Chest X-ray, AP view. Patient: 66 years old, sex M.
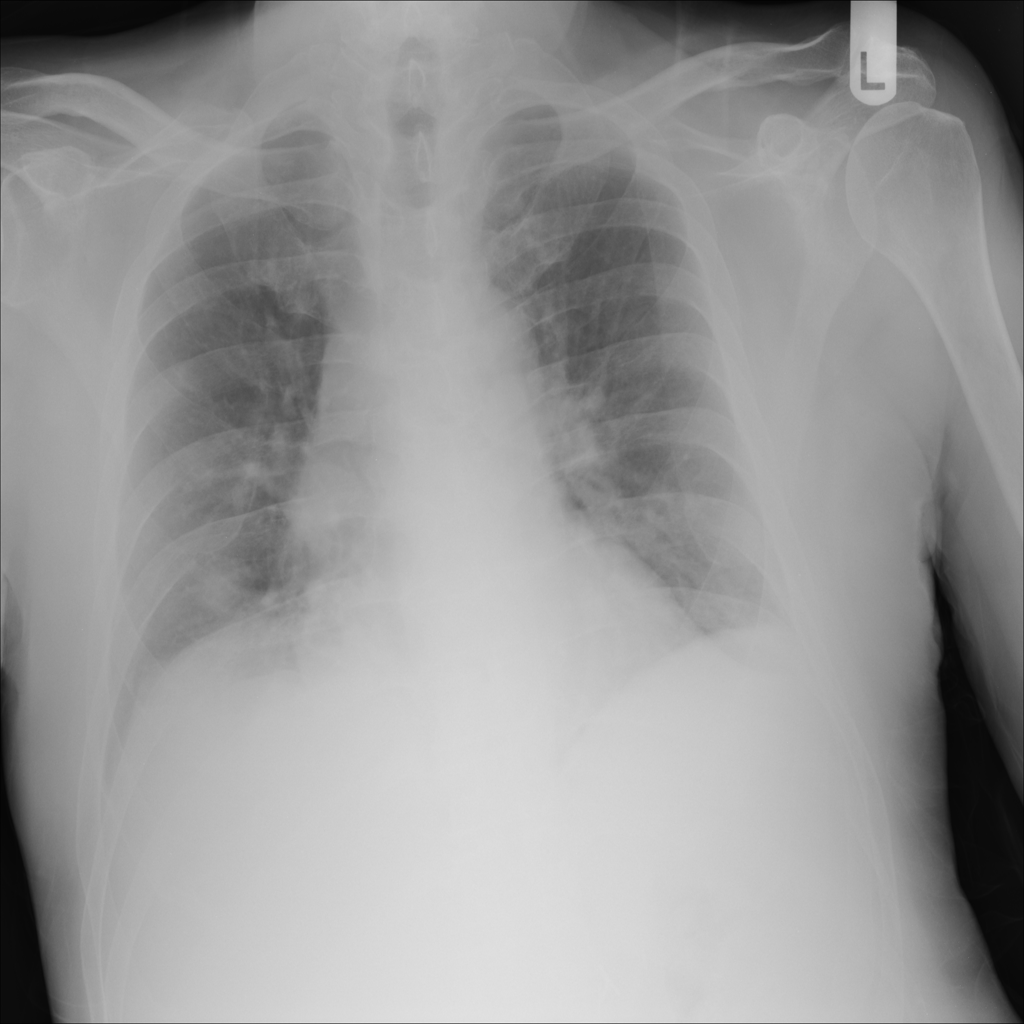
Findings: No Finding